八年级 · 画法几何学
形如 $x^{2}+a x=b^{2}$ 的方程可用如图所示的图解法研究: 画 $R t \triangle A B C$,使 $\angle A C B=90^{\circ}, B C=\frac{a}{2}, A C=b$, 再在斜边 $A B$ 上截取 $B D=\frac{a}{2}$.则可以发现该方程的一个正根是 $(\quad)$

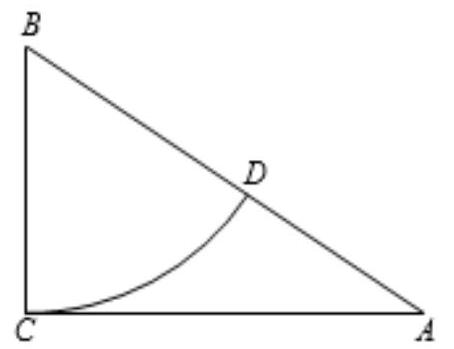
A. $A C$ 的长”
B. $B C$ 的长
C. $A D$ 的长
D. $C D$ 的长!
答案: C
解析: 设 $A D=x$ ，

根据勾股定理得: $\left(x+\frac{a}{2}\right)^{2}=b^{2}+\left(\frac{a}{2}\right)^{2}$,

整理得： $x^{2}+a x=b^{2}$,

则该方程的一个正根是 $A D$ 的长,

故答案选 $C$.